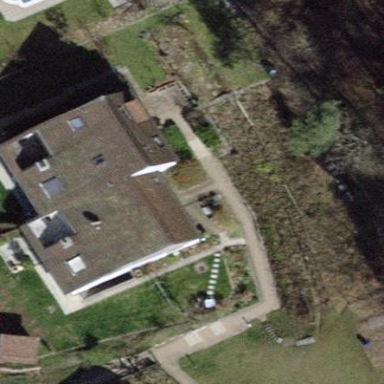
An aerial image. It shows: Semidetached house.